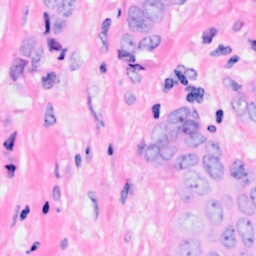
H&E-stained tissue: Breast